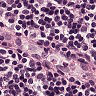
Metastatic tissue present: no